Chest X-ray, PA view. Patient: 65 years old, sex M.
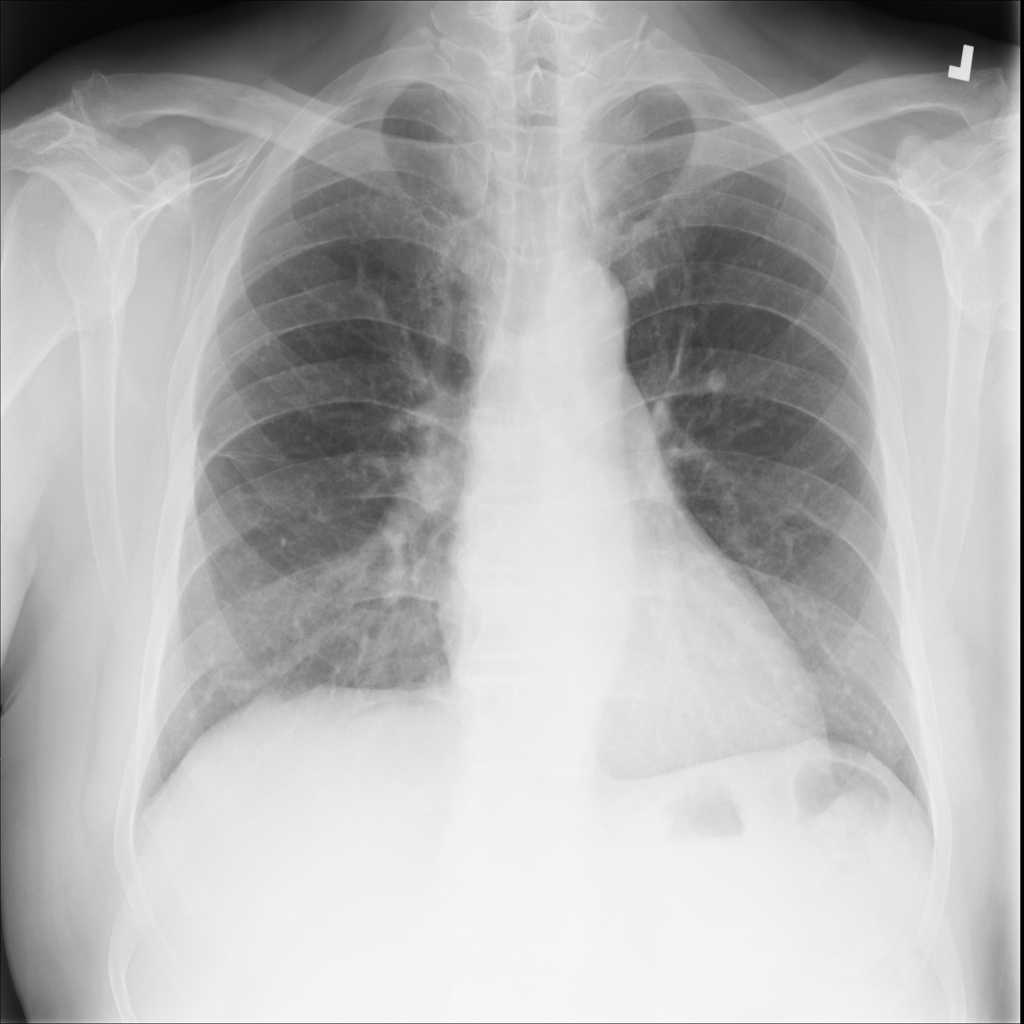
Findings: No Finding